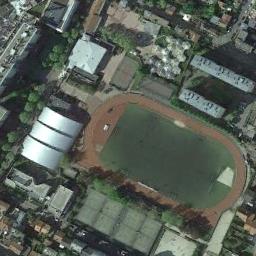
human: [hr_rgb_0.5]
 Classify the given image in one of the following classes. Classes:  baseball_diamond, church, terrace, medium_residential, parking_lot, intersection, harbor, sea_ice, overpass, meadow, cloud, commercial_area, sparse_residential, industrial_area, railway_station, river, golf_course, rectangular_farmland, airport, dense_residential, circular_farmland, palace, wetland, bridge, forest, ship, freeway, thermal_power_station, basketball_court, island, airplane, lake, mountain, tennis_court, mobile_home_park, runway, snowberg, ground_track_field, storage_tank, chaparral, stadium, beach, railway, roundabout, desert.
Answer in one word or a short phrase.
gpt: ground_track_field